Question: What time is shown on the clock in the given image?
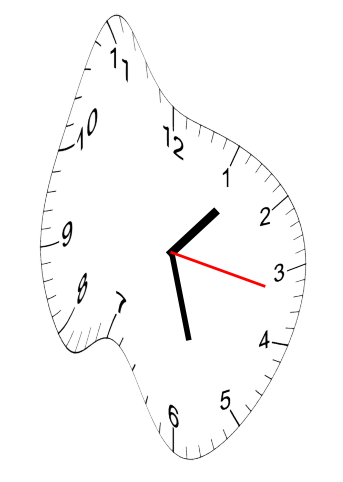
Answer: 01:27:17